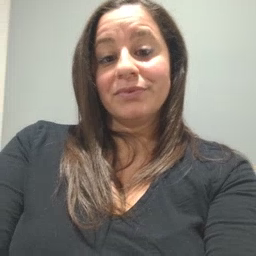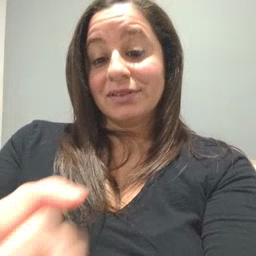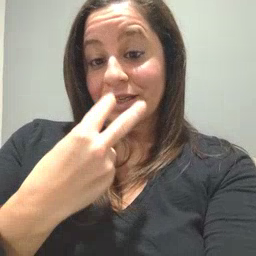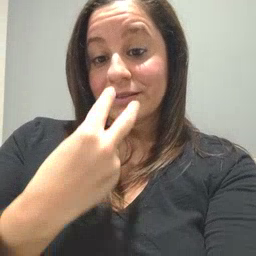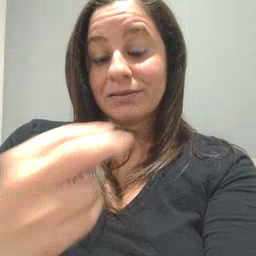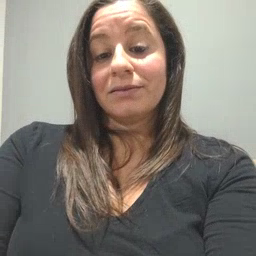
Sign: snack